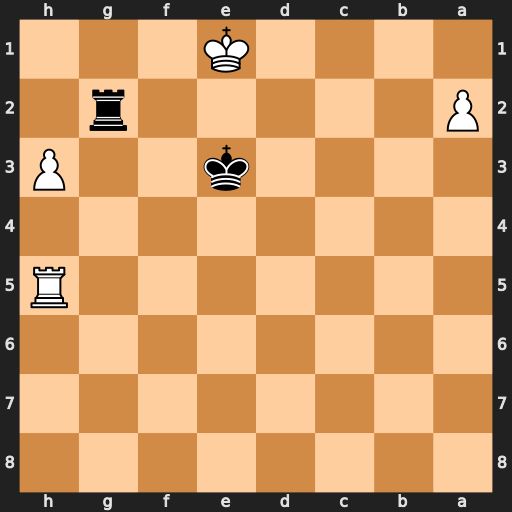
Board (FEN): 8/8/8/7R/8/4k2P/P5r1/4K3
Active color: b
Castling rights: -
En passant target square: -
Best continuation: Rg1#